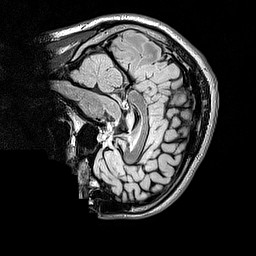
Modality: FLAIR
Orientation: sagittal
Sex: male
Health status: ill
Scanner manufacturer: siemens
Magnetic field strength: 3 T
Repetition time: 5 s
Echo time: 0.388 s